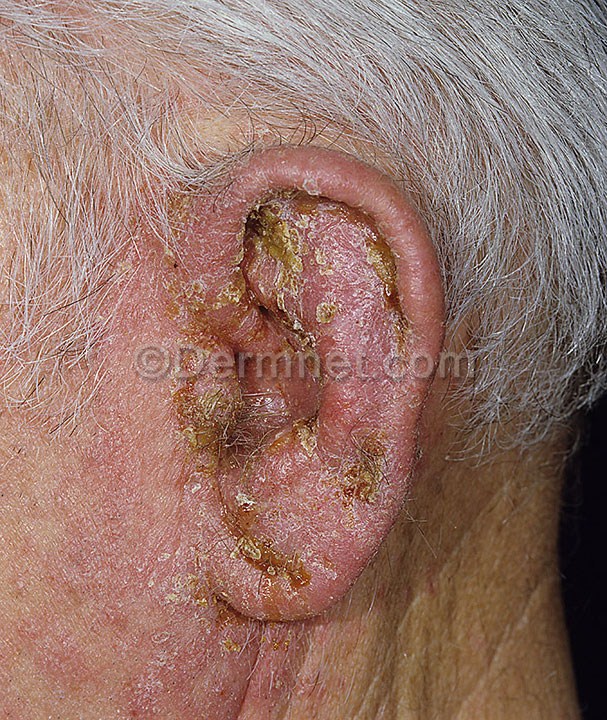
Disease: Eczema Photos